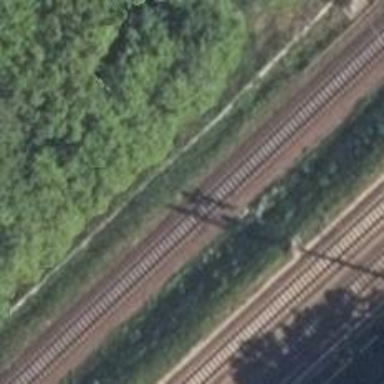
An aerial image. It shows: Railway signal.